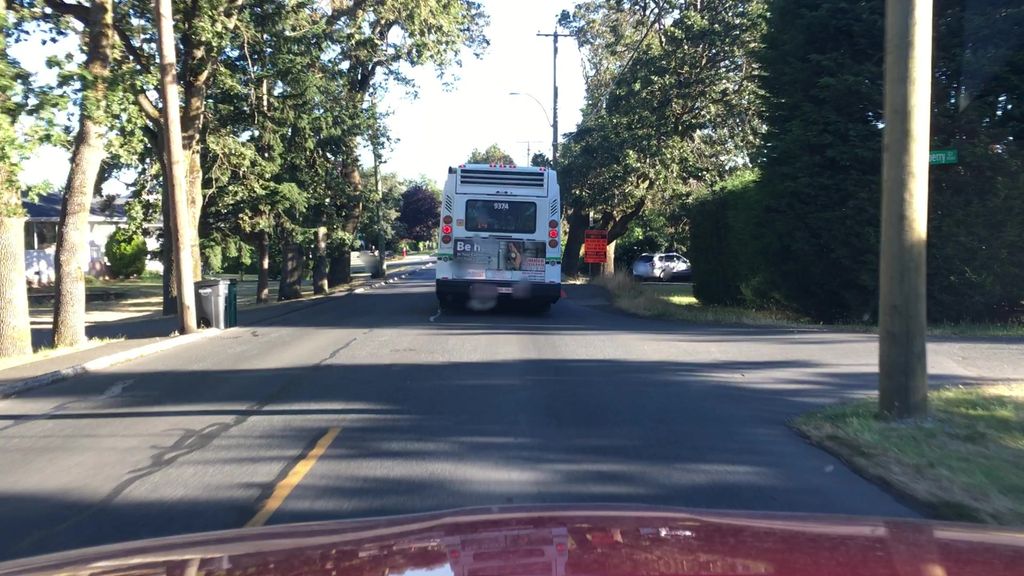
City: victoria